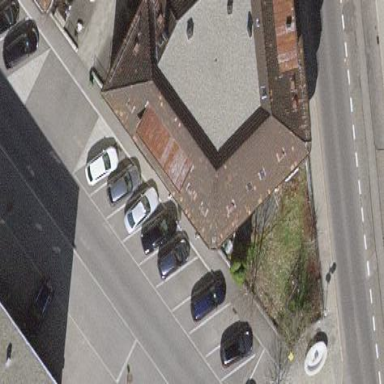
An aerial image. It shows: Street-side parking area with diagonal orientation.